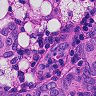
Metastatic tissue present: yes